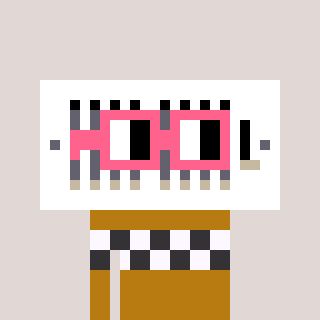
a pixel art character with square pink glasses, a vent-shaped head and a gold-colored body on a warm background